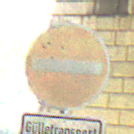
Verkehrszeichen: VerbotDerEinfahrt
Zusatzzeichen unten: BesondereFahrzeugeUndTransportgueter12
Umgebung: Outdoor, Urban
Tageszeit: Midday
Wetter: Clear
Licht: Natural
Jahreszeit: NotSpecified
Kontrast: LowContrast